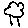
Label: tree